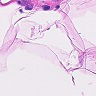
Metastatic tissue present: no